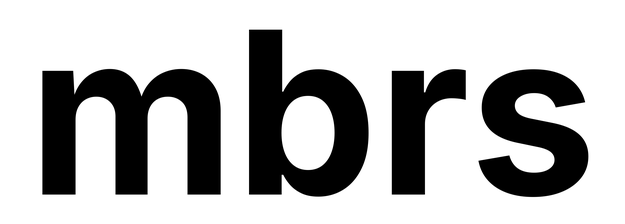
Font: Inter_Bold